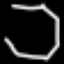
Label: octagon